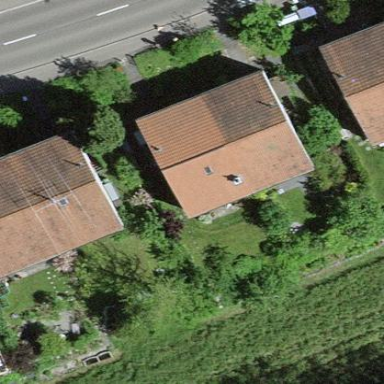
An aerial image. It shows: Simple and straightforward house.